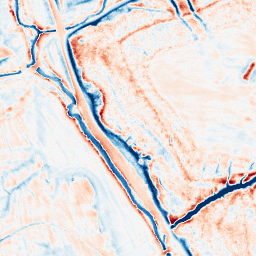
Category: edge_preserving
Decomposition family: anisotropic_diffusion
Decomposition parameters: iterations: 50
kappa: 30
gamma: 0.15
Upsampling method: bicubic
Upsampling parameters: scale: 8
Upsampling scale: 8